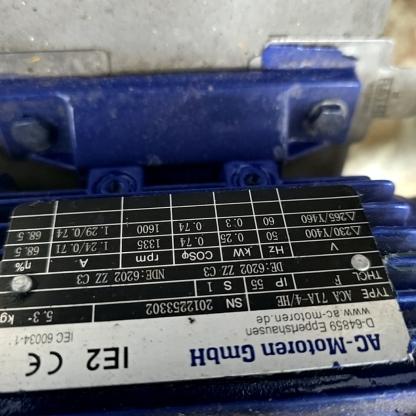
Klasa: tabliczka-znamionowa